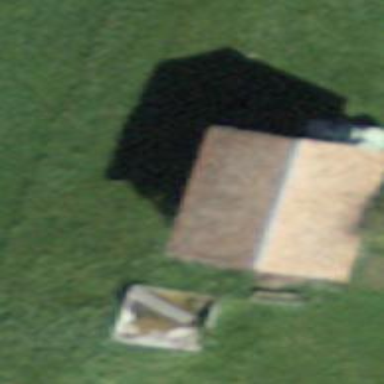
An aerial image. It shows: Barn.